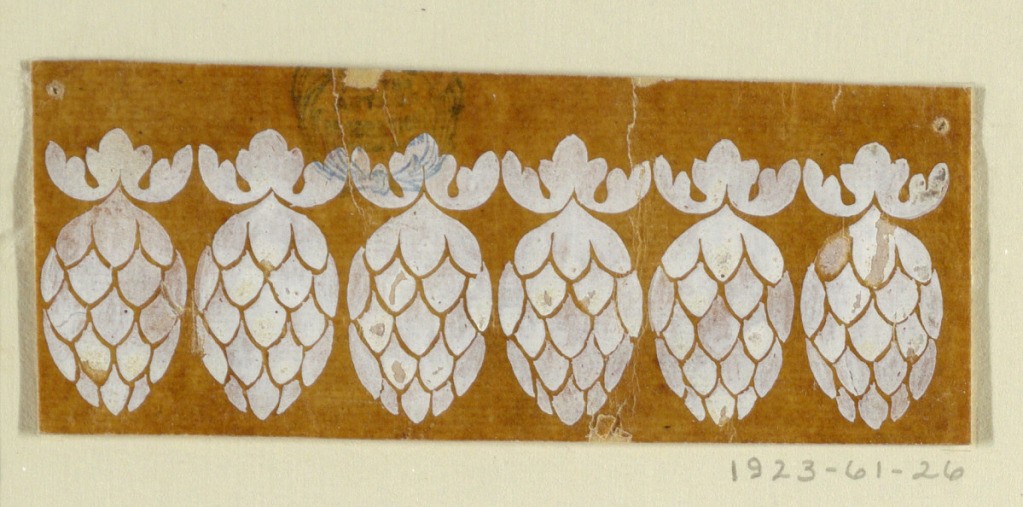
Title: Design for an Embroidery or a Woven Fabric, of the "Fabrique de St. Ruf"
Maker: Fabrique de Saint Ruf, Lyon, France
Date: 1805-1815
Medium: Brush and gouache on glazed tracing paper, laid down on paper
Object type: Drawing
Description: A row of six ovoidal pine cones pending from calyxes.